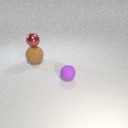
small red metal sphere above large brown rubber sphere